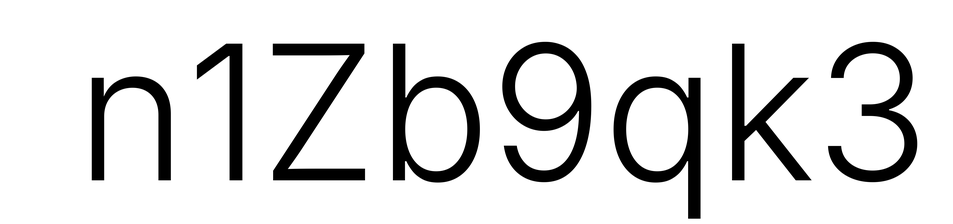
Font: Inter_Light